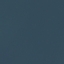
Label: SeaLake